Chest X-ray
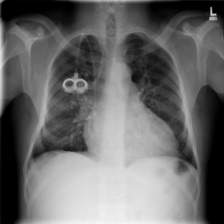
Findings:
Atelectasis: negative
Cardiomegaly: positive
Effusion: negative
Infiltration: negative
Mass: negative
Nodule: negative
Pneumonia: negative
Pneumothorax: negative
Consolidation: negative
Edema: negative
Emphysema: negative
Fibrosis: negative
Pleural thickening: negative
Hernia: negative